Question: I'm new in R, I have to plot a data.frame containing 50 time series, the columns names are the names of each series and the rows names are the references dates; for each series I have 373 observations. The data.frame is called
I tried with 'plot(data)' but i get the error
so I tried with 'ggplot(data)' this time i'm not getting errors, but it returns a blank white figure:

I'm trying to have a graph with the dates (so the row names) on the , and each column of the data.frame (so each time series), as a different line with the level on the .
Thanks in advance!
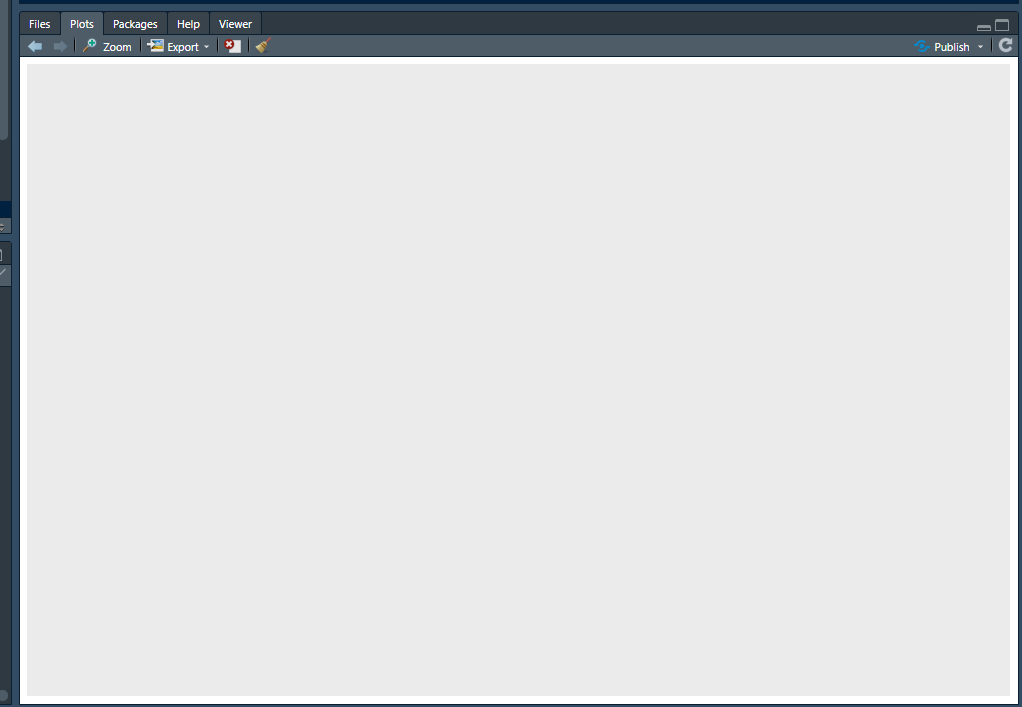
Answer: Your ggplot call is blank because you didn't specify a geometric object. Also for ggplot to work efficiently, your data should be in the "long" format. Assuming you have loaded the core tidyverse and that your 50 time series are columns 2 through 51,
'''
data2 <- data %>%
pivot_longer( 2:51, names_to="series_name", values_to="series_value" )
'''
Now assuming that your first column is named 'Date', you can get the plot you want as follows
'''
data2 %>%
ggplot( aes(x=Date) ) +
geom_line( aes(y=series_value, group=series_type) )
'''